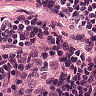
Metastatic tissue present: no